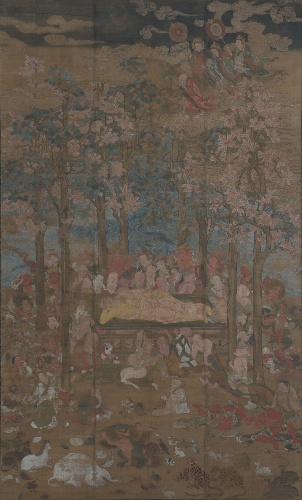
Title: 仏涅槃図|Death of the Historical Buddha (Nehan-zu)
Date: 15th century
Object type: Hanging scroll
Classification: Paintings
Medium: Hanging scroll; ink, color, and gold on silk
Culture: Japan
Period: Muromachi period (1392–1573)
Dimensions: Image: 74 x 43 5/16 in. (188 x 110 cm)
Overall with mounting: 114 1/2 × 56 in. (290.8 × 142.2 cm)
Overall with knobs: 114 1/2 x 59 1/2 in. (290.8 x 151.1 cm)
Department: Asian Art
Credit line: Gift of Susan Dwight Bliss, 1944
Accession year: 1944
Repository: Metropolitan Museum of Art, New York, NY
Tags: Animals|Sadness|Elephants|Buddha|Death|Human Figures